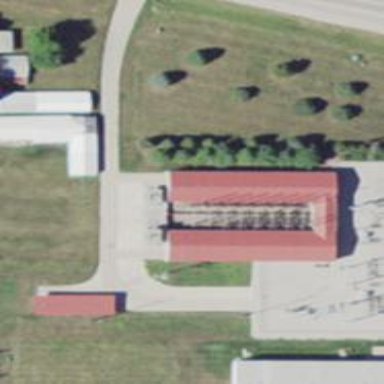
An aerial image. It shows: Generator for power supply.